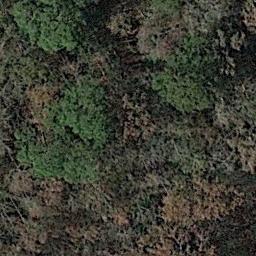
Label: forest